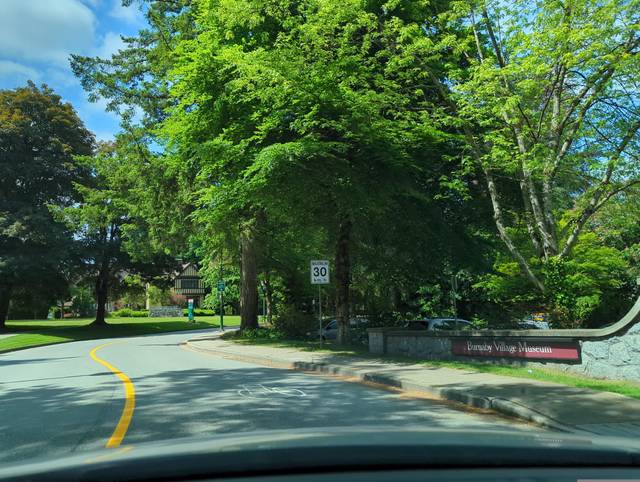
Region: Canada
Coordinates: 49.239, -122.965